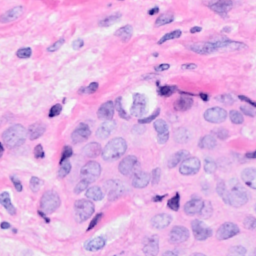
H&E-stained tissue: Breast